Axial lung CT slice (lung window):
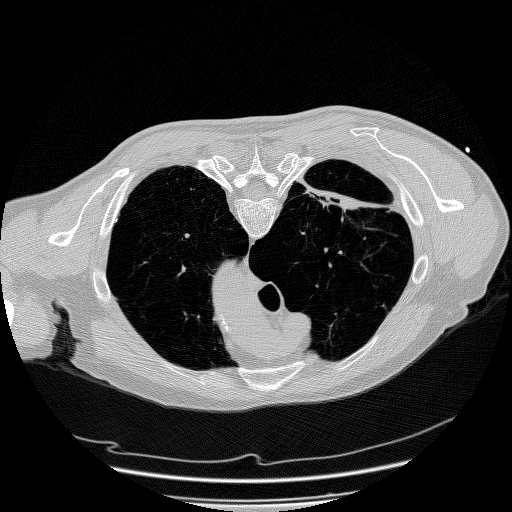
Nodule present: no